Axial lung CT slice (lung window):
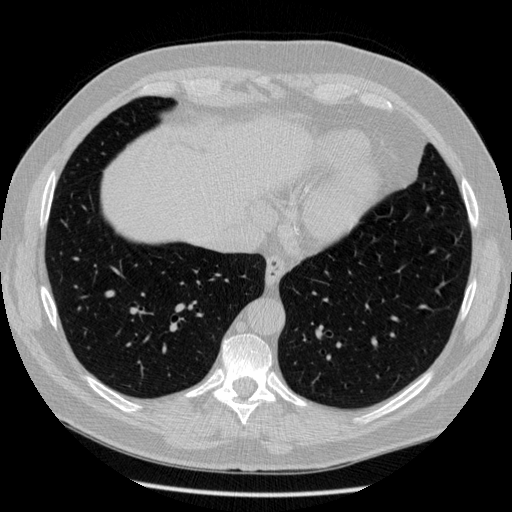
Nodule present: no